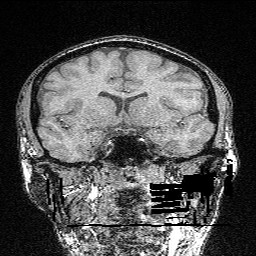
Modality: FLASH
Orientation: sagittal
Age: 23
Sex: male